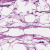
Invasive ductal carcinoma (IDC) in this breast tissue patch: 0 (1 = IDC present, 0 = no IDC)